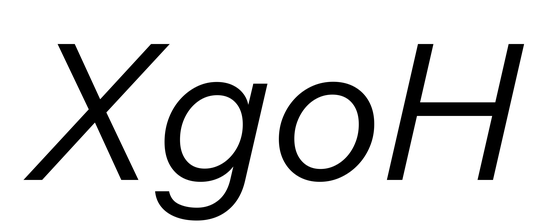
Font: InstrumentSans-Italic_Italic